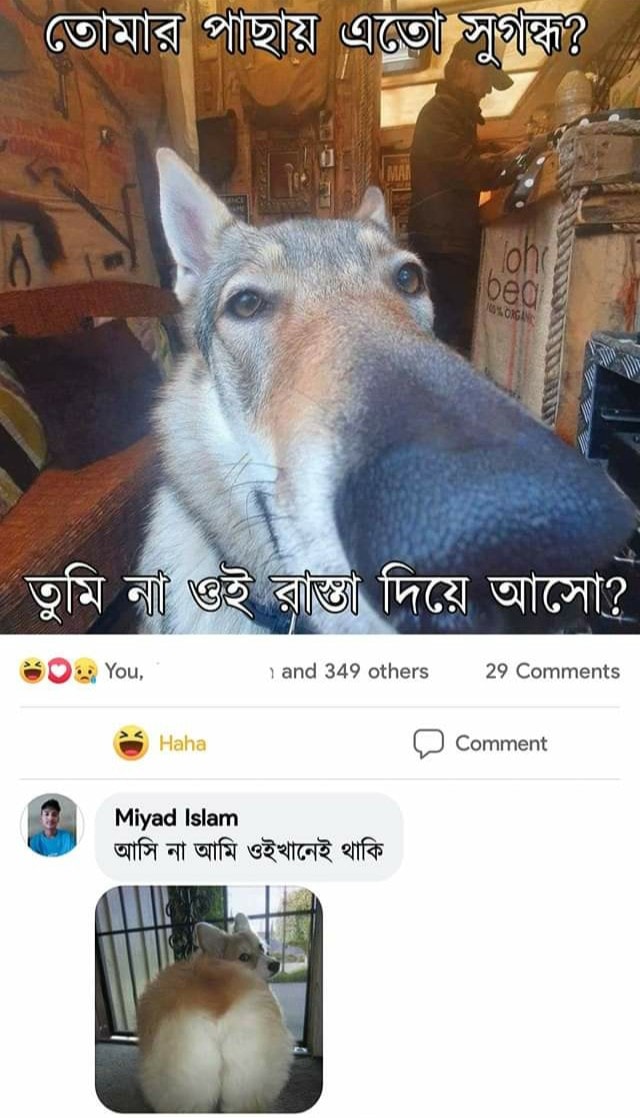
Caption: তোমার পাছায় এতো সুগন্ধ ?    তুমি না ওই রাস্তা দিয়ে আসো ?    আসি না আমি ওইখানেই থাকি
Label: non-hate